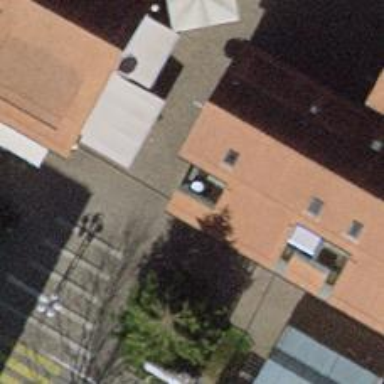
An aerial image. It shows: Post box.